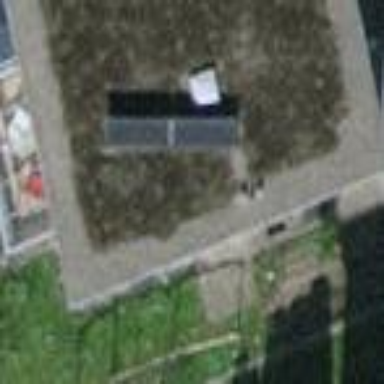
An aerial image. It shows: Flat-roofed building.